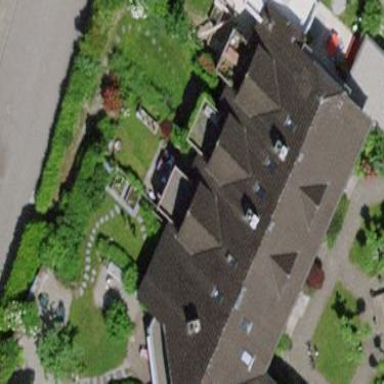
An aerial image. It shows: Terrace building with gabled roof.